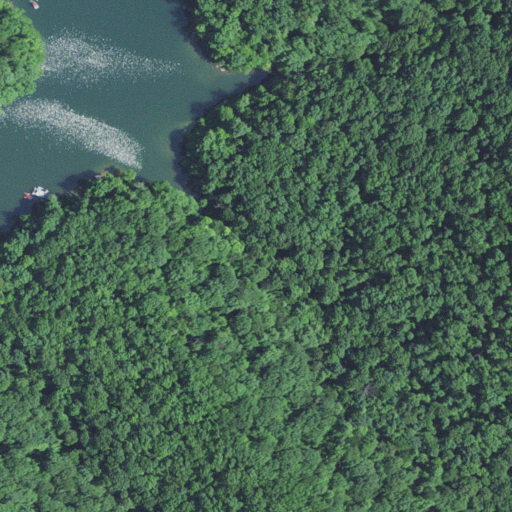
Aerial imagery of valley in West Virginia named Bee Hollow containing deciduous forest, mixed forest, open water, and grassland